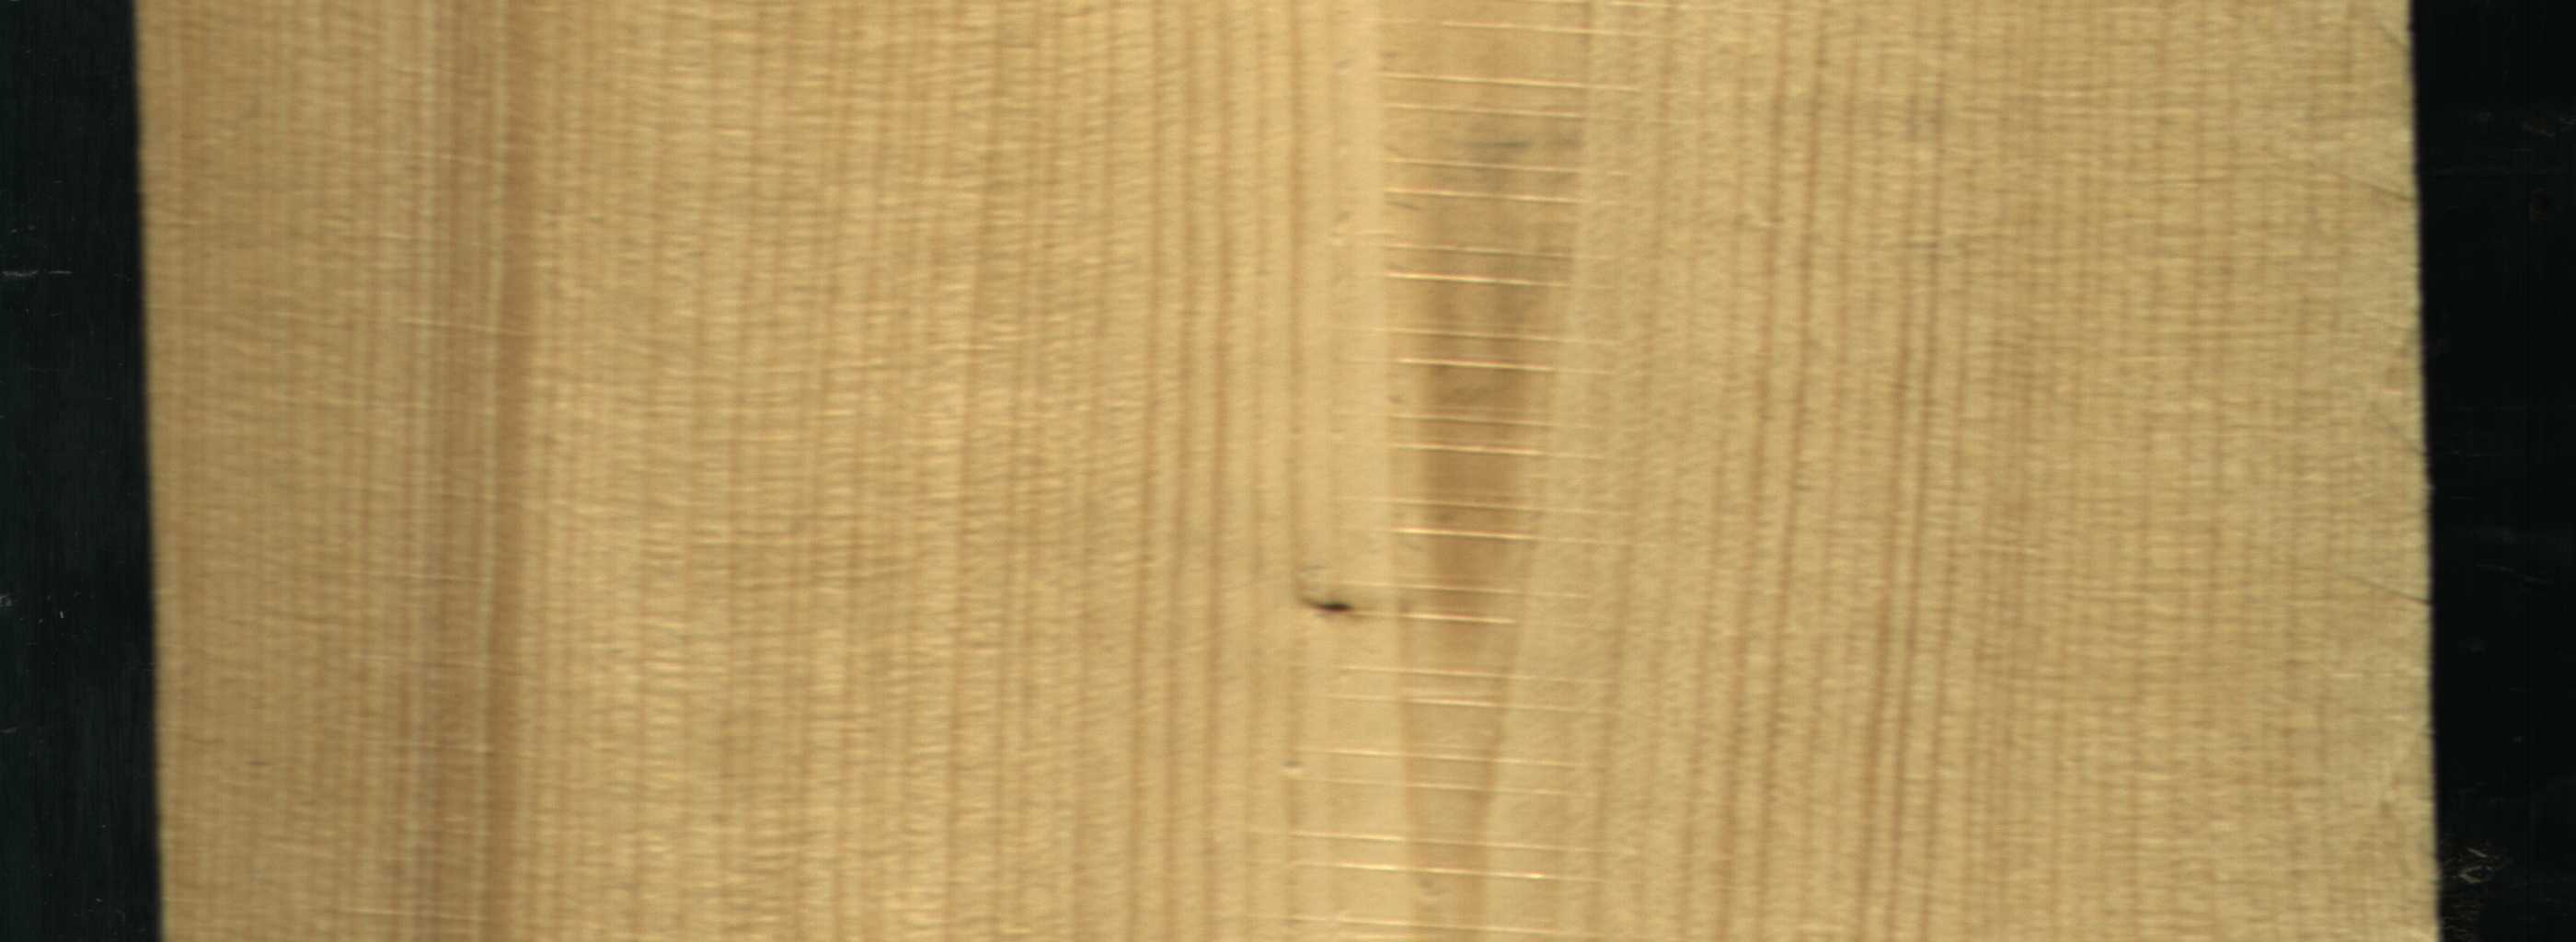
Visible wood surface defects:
Dead_Knot